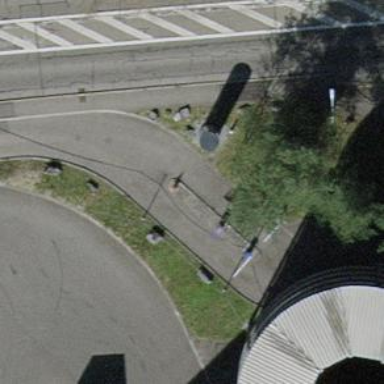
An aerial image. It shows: Lift gate barrier.